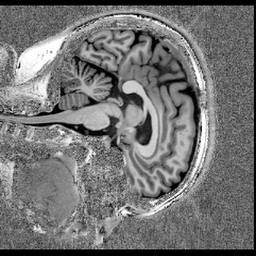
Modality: T1w
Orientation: sagittal
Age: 33
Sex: female
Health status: healthy
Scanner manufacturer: siemens
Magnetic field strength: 7 T
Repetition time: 4.3 s
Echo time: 0.00227 s